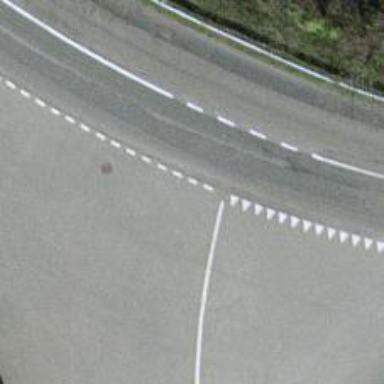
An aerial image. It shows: Road with "give way" sign.